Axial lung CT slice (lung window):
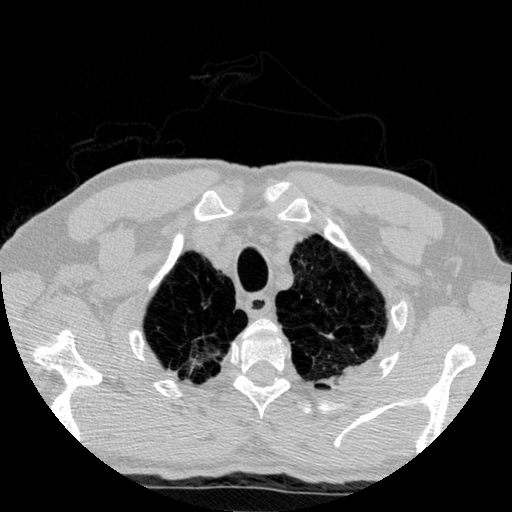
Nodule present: no